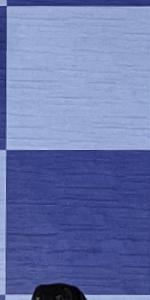
Label: Empty